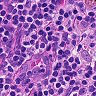
Metastatic tissue present: no